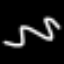
Label: squiggle